Field crop: tomato
Growth stage: 1
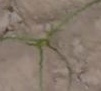
Species: cyperus